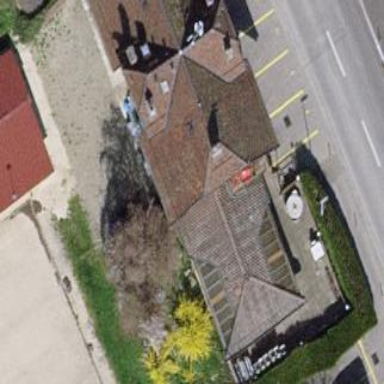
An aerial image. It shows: Building that houses restaurant.